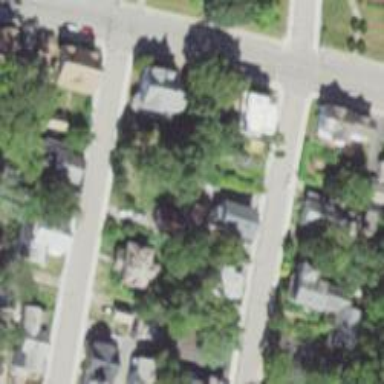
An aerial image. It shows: Residential driveway serving as service road.